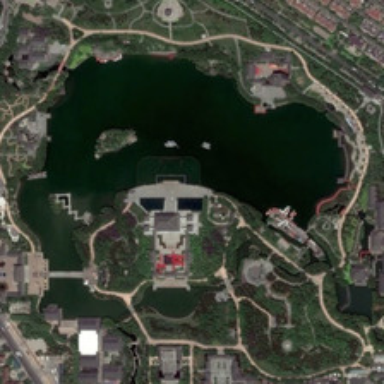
An island are in the middle of the lake .